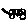
Label: car